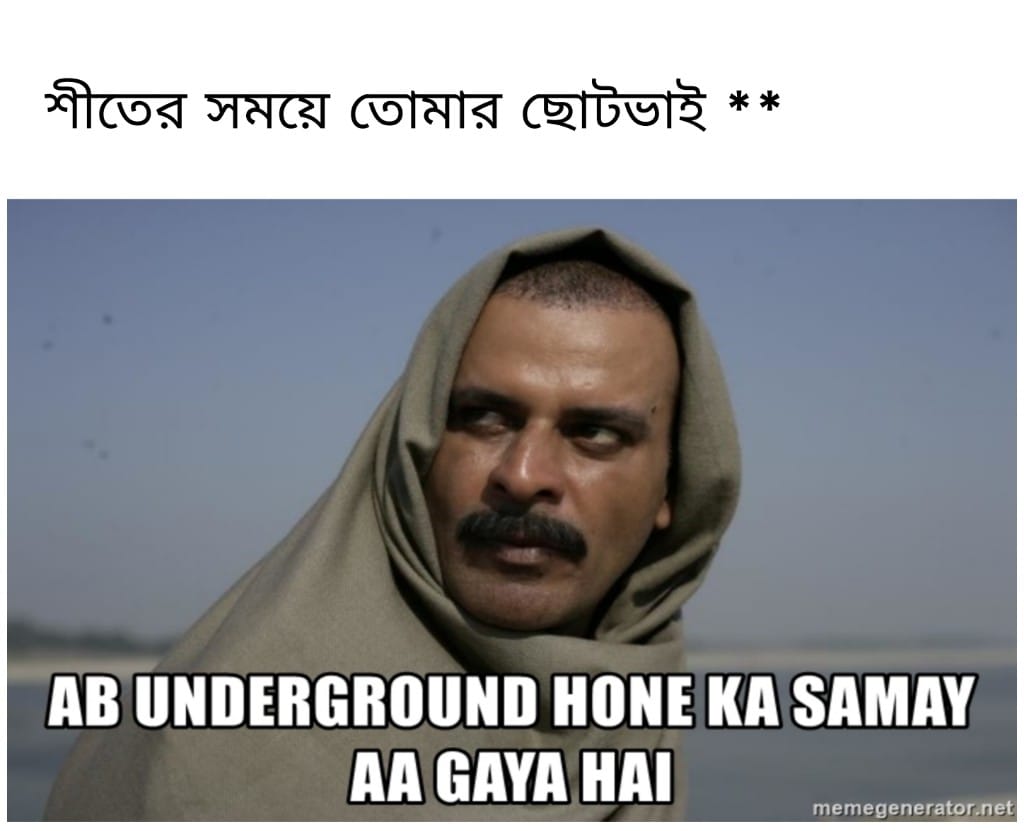
Caption: শীতের সময়ে তোমার ছোটভাই **   AB UNDERGROUND HONE KA SAMAY AA GAYA HAI
Label: non-hate